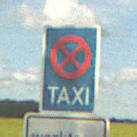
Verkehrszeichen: Taxenstand
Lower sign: ZeitangabenMitBeschraenkungAufWochentage1
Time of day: Midday
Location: Outdoor (RoadRail)
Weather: PartlyCloudy
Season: NotSpecified
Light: Natural